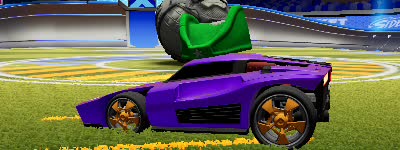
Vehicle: breakout